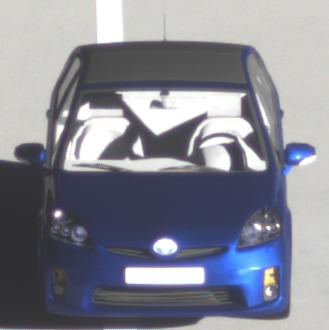
Make: Toyota
Model: Prius 1.5 Hybrid
Detailed model: Prius (HW2)
Model produced from: 2006/03
Model produced until: 2009/06
Doors: 5
Color: blue
Road condition: dry road
Daytime: sunrise or sunset
Contrast: high contrast